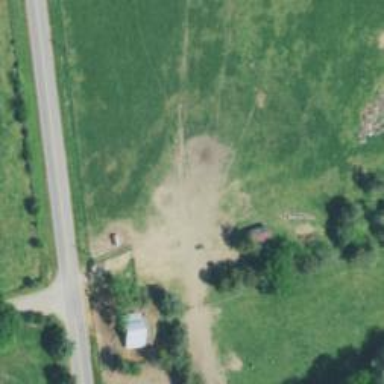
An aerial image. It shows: Driveway.